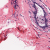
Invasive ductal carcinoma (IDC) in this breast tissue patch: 0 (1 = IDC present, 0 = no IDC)